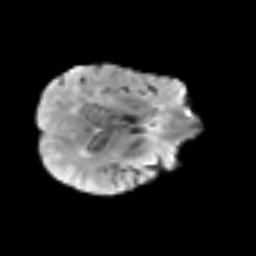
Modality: T2w
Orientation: axial
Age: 64
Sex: male
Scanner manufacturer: siemens
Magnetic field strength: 3 T
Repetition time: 3.2 s
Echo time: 0.081 s